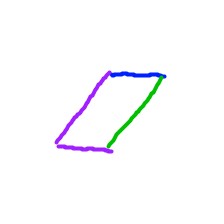
Shape: parallelogram